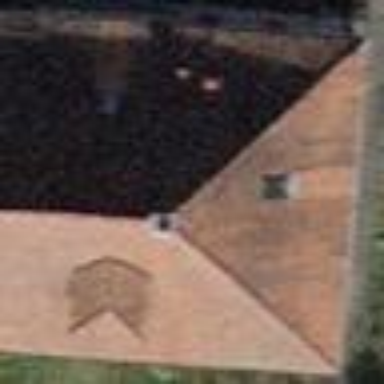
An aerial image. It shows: Building with tile roof.